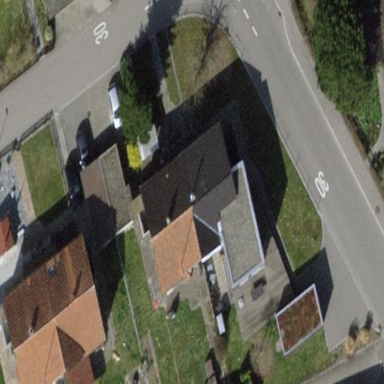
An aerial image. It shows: Terrace building.